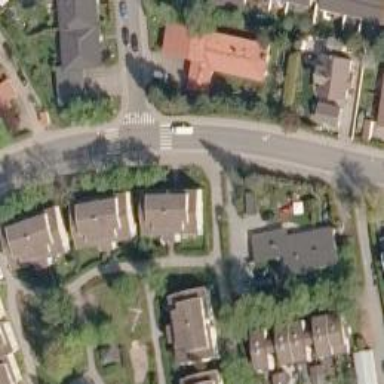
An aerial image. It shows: Asphalt cycleway with crossing for pedestrians.